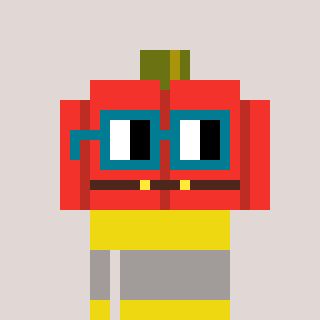
a pixel art character with square dark green glasses, a pumpkin-shaped head and a yellow-colored body on a warm background